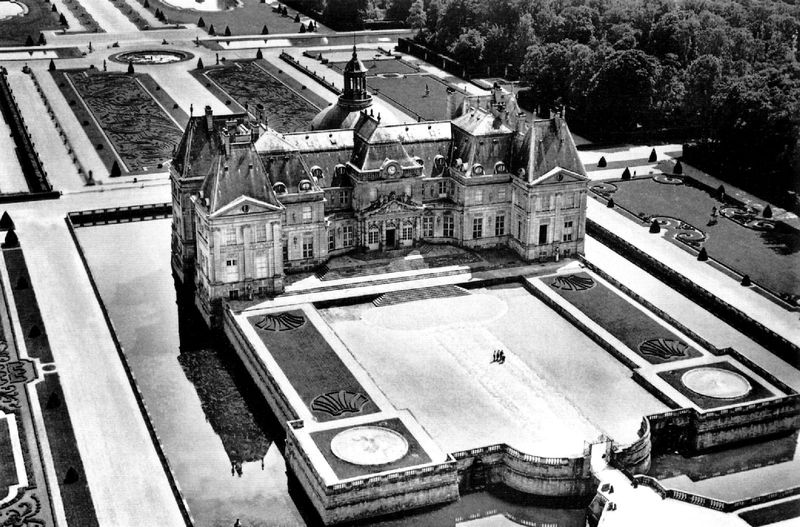
Titel: Vaux-le-Vicomte
Künstler: Louis Le Vau
Standort: Melun (EU - F)
Schlagwörter: schatten, wasser, bäume, menschen, fenster, frankreich, licht, schwarz, weiss, anlage, dach, park, rasen, schloss, weg, architektur, barock, spiegelung, kanal, wege, gotik, renaissance, schräg, wald, brunnen, kamin, turm, garten, springbrunnen, ansicht, fassade, dächer, hof, platz, vogelperspektive, kuppel, treppe, symmetrie, stufen, aufsicht, foto, fotografie, eingang, türme, schwarzweiss, portal, risalit, beete, graben, einfahrt, etagen, muschel, muscheln, achsensymmetrie, gesamtansicht, rondell, gartenanlage, schlosspark, barcok, rabatten, ehrenhof, von oben, arcchitektur, laterne#, schr#g, d$cher